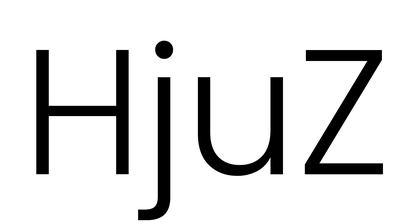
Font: Poppins-Light